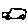
Label: car